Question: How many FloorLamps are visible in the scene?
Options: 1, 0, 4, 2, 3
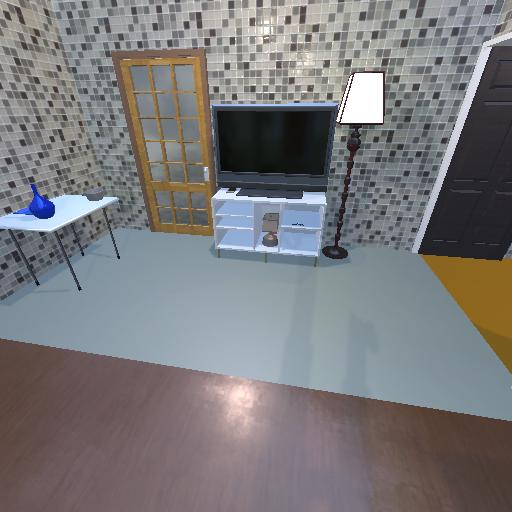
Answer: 1